Aerial crown-view tile of a tropical tree (Barro Colorado Island, Panama), acquired 20241112:
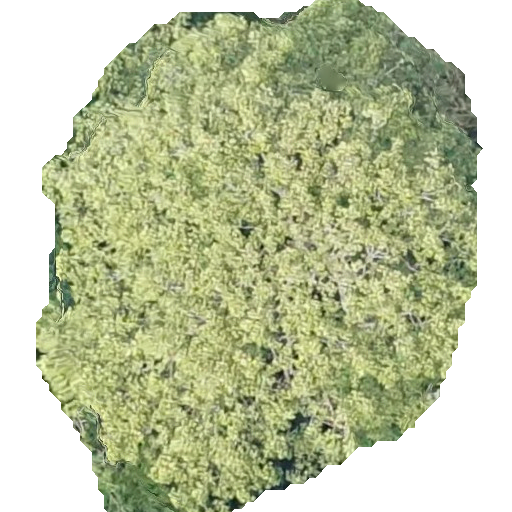
Species: Sterculia apetala
GBIF accepted scientific name: Sterculia apetala
Crown area: 283.553 m²